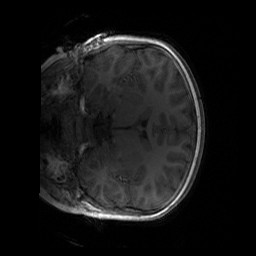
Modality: T1w
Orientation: coronal
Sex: female
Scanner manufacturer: siemens
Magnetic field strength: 3 T
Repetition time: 1.9 s
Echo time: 0.00243 s